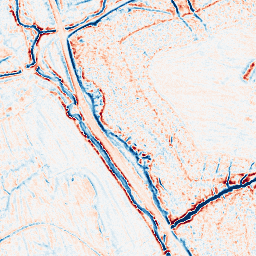
Category: edge_preserving
Decomposition family: bilateral
Decomposition parameters: d: 9
sigma_color: 100
sigma_space: 100
Upsampling method: cubic_catmull_rom
Upsampling parameters: scale: 8
Upsampling scale: 8